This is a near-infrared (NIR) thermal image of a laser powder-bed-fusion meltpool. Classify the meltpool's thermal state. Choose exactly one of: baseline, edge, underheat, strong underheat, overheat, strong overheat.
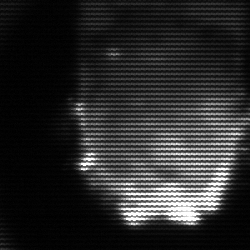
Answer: baseline